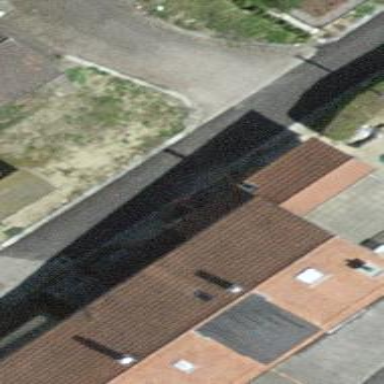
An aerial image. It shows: Garage.